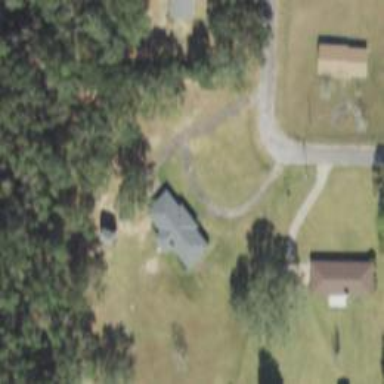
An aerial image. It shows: Driveway.